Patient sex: M
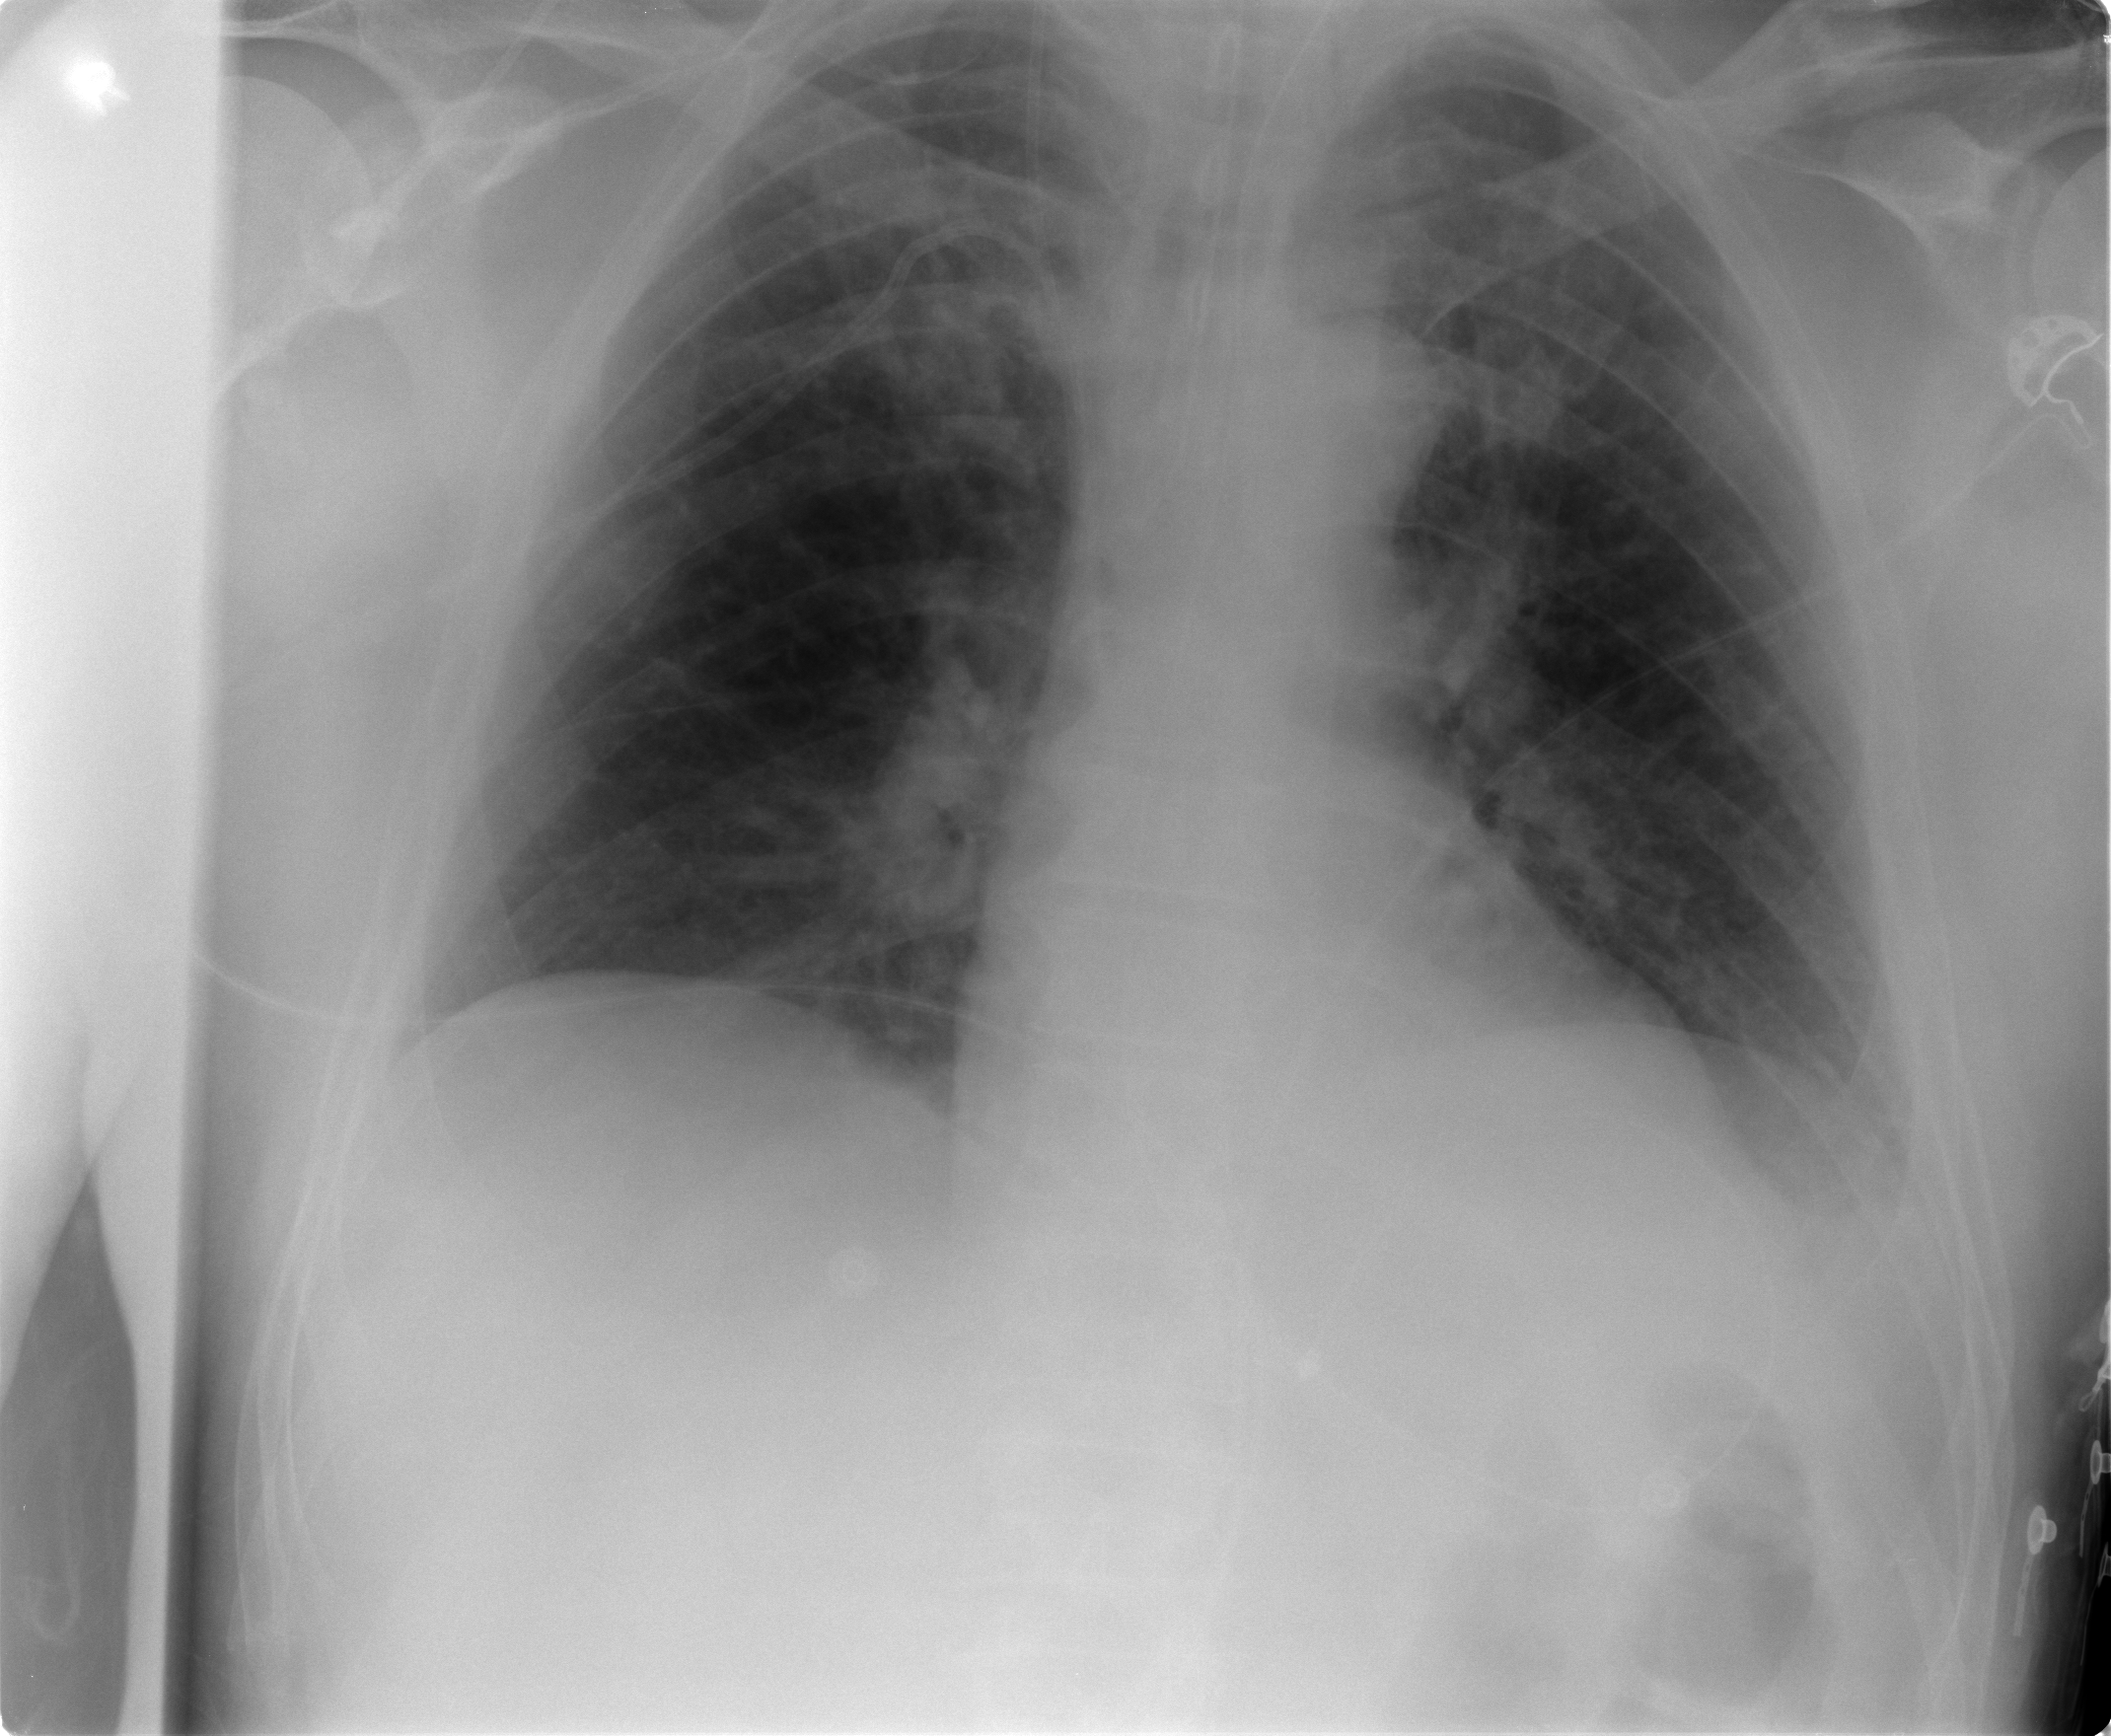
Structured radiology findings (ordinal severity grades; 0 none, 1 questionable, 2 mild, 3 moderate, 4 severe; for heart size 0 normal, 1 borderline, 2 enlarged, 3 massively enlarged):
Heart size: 1
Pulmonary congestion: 2
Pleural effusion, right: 0
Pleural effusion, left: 2
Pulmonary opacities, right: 0
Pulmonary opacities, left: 0
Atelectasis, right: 0
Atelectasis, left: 2